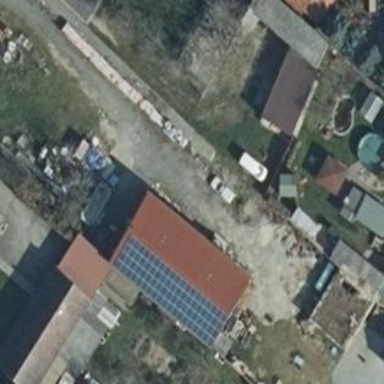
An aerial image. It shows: Small solar photovoltaic panel generator inside building.